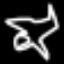
Label: airplane